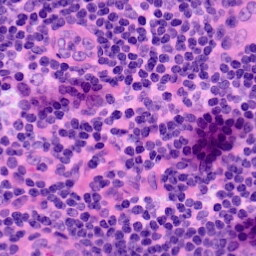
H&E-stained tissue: LymphNode